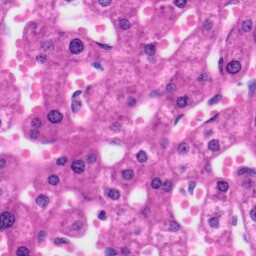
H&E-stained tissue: Liver